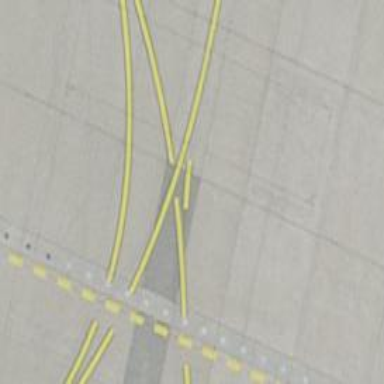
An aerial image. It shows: View of taxiway at the airport.